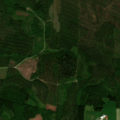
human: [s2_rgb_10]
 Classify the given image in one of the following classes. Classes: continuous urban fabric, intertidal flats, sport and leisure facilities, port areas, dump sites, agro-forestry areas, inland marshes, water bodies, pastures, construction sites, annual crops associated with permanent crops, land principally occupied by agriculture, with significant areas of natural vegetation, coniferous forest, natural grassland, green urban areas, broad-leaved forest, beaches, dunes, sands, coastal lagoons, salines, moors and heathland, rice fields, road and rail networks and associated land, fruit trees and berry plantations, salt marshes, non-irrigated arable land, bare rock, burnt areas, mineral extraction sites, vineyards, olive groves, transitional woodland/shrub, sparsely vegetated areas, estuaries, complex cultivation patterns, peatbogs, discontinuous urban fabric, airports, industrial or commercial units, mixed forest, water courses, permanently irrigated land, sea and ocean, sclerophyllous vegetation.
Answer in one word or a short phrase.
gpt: non-irrigated arable land, land principally occupied by agriculture, with significant areas of natural vegetation, coniferous forest, mixed forest, transitional woodland/shrub